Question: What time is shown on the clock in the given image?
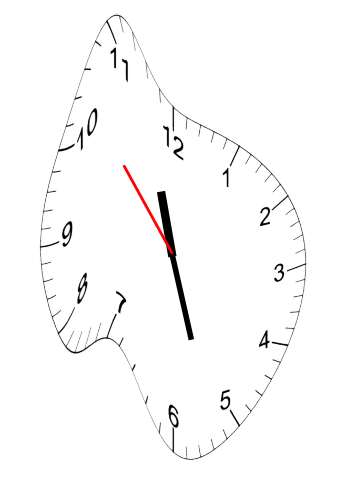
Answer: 11:26:53